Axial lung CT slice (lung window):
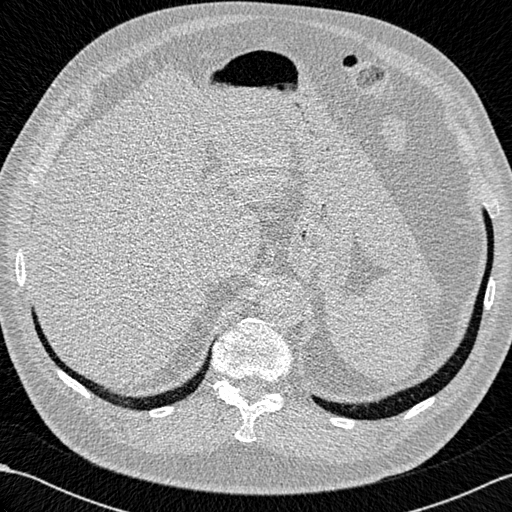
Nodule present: no